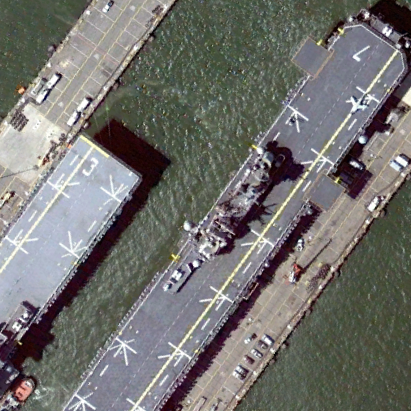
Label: Wasp-class_assault_ship